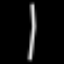
Label: line